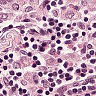
Metastatic tissue present: no